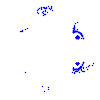
Particle: kaon